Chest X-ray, AP view. Patient: 59 years old, sex M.
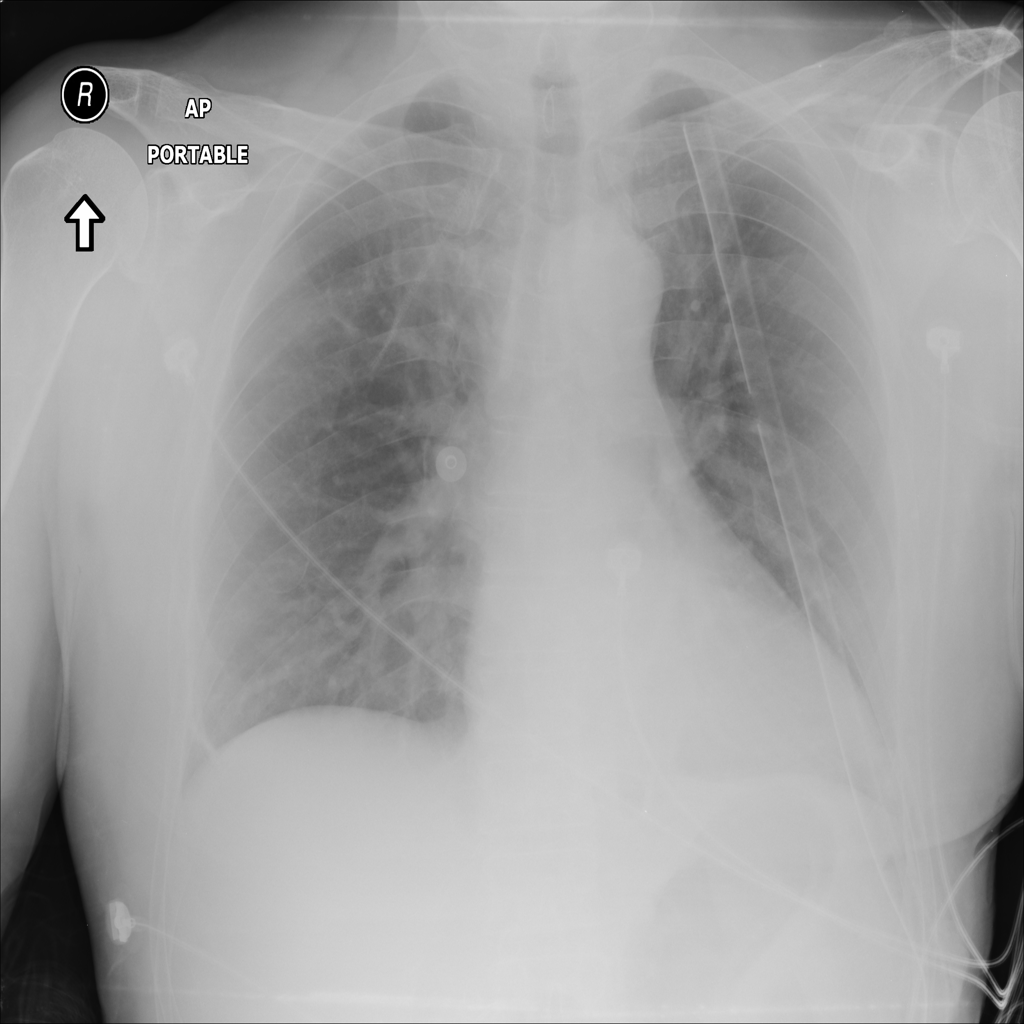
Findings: Atelectasis